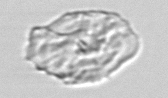
Label: detritus_transparent